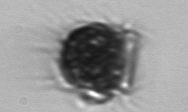
Label: Mesodinium